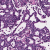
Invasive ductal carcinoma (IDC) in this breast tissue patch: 1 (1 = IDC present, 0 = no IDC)